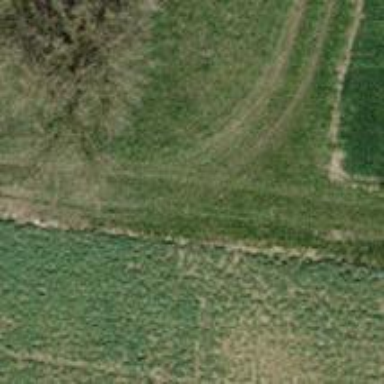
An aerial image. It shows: Agricultural track with grade3 track type suitable for agricultural vehicles.